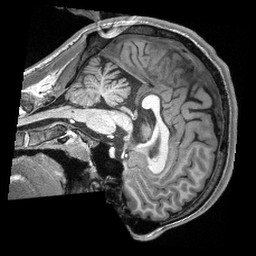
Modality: T1w
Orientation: sagittal
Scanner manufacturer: siemens
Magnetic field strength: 3 T
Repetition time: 2.3 s
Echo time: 0.00308 s